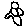
Label: flower